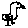
Label: bird